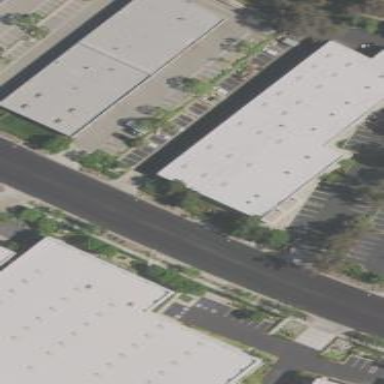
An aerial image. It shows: Warehouse building.